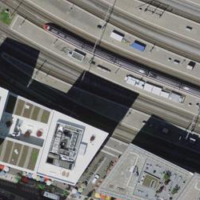
EUNIS habitat code: 57
Species observed at this site:
Tachymarptis melba
Equisetum arvense